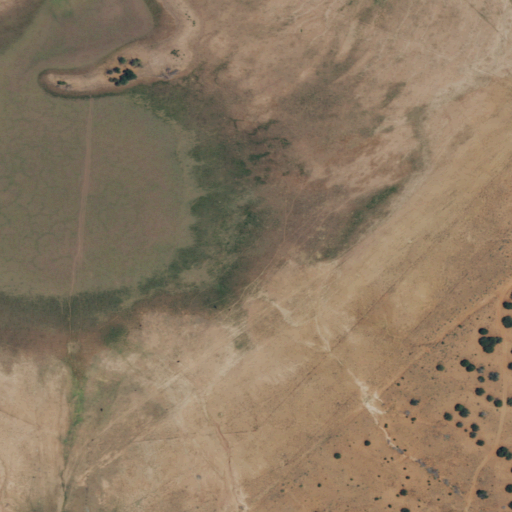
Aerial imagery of valley in New Mexico named Ancho Gulch containing shrub, grassland, and open water